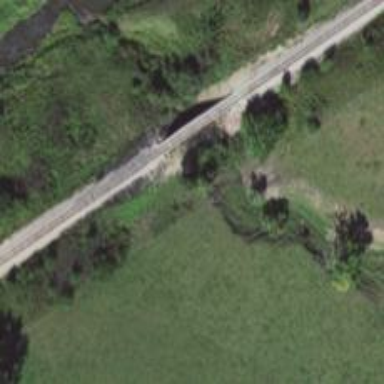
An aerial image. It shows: Bridge over railway line.